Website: home-depot
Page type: store-pickup
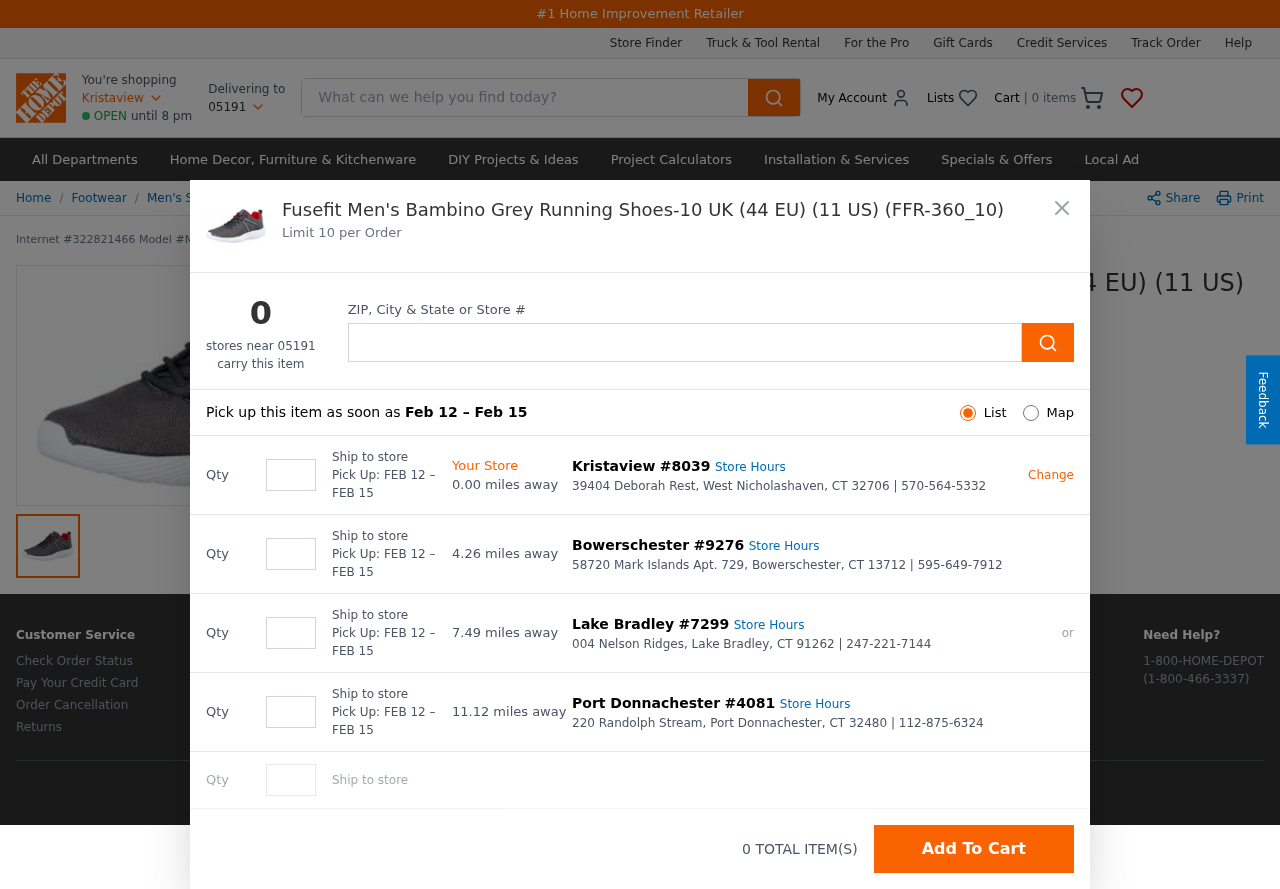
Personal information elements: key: PII_CITY
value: Kristaview
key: PII_LOCATION1_CITY_STATE_ZIP
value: West Nicholashaven, CT 32706
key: PII_LOCATION1_STREET
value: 39404 Deborah Rest
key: PII_LOCATION2_CITY
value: Bowerschester
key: PII_LOCATION2_CITY_STATE_ZIP
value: Bowerschester, CT 13712
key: PII_LOCATION2_STREET
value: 58720 Mark Islands Apt. 729
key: PII_LOCATION3_CITY
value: Lake Bradley
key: PII_LOCATION3_CITY_STATE_ZIP
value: Lake Bradley, CT 91262
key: PII_LOCATION3_STREET
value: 004 Nelson Ridges
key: PII_LOCATION4_CITY
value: Port Donnachester
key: PII_LOCATION4_CITY_STATE_ZIP
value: Port Donnachester, CT 32480
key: PII_LOCATION4_STREET
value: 220 Randolph Stream
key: PII_POSTCODE
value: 05191
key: PII_POSTCODE2
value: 05207
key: PII_LOCATION1_PHONE
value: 570-564-5332
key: PII_LOCATION2_PHONE
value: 595-649-7912
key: PII_LOCATION3_PHONE
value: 247-221-7144
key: PII_LOCATION4_PHONE
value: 112-875-6324
Product elements: key: PRODUCT1_BREADCRUMB
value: Footwear
Men's Shoes
Sports & Outdoor Shoes
Running Shoes
Fusefit Men's Running Shoes
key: PRODUCT1_NAME
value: Fusefit Men's Bambino Grey Running Shoes-10 UK (44 EU) (11 US) (FFR-360_10)
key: PRODUCT_INTERNET_NUMBER
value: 322821466
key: PRODUCT_MODEL_NUMBER
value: MW_OHW841472
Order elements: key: ORDER_NUM_ITEMS
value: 0
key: ORDER_PICKUP_DATE_RANGE
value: FEB 12 – FEB 15
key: ORDER_PICKUP_DATE_RANGE
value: Feb 12 – Feb 15
Search elements: key: HEADER_SEARCH
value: What can we help you find today?
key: SEARCH_STORE_LOCATION
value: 05207
Other elements: key: STORE1_DISTANCE
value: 0.00
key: STORE1_NUMBER
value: #8039
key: STORE2_DISTANCE
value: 4.26
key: STORE2_NUMBER
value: #9276
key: STORE3_DISTANCE
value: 7.49
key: STORE3_NUMBER
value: #7299
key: STORE4_DISTANCE
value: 11.12
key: STORE4_NUMBER
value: #4081